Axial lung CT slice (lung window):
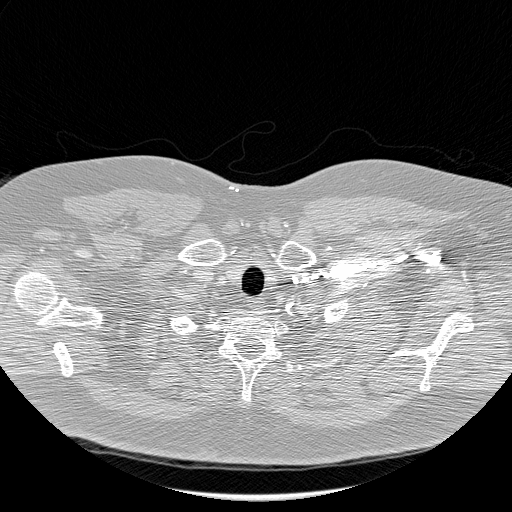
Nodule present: no